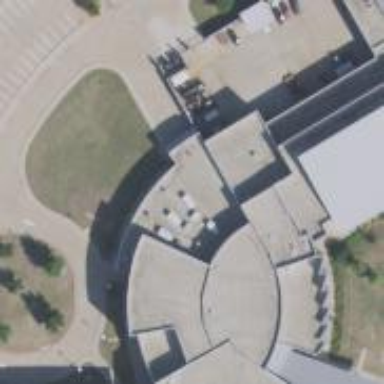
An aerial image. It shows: Building.